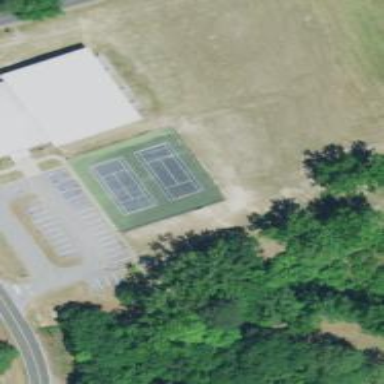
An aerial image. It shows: Tennis court on the leisure land pitch.